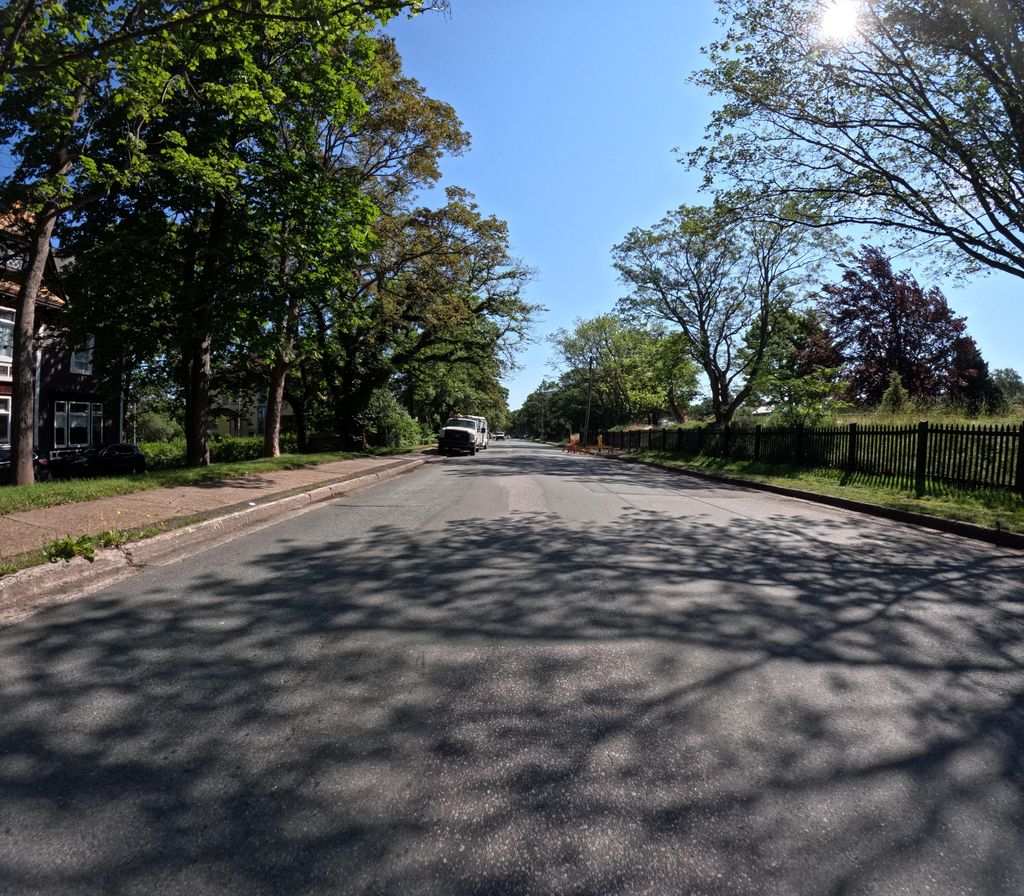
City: st_johns